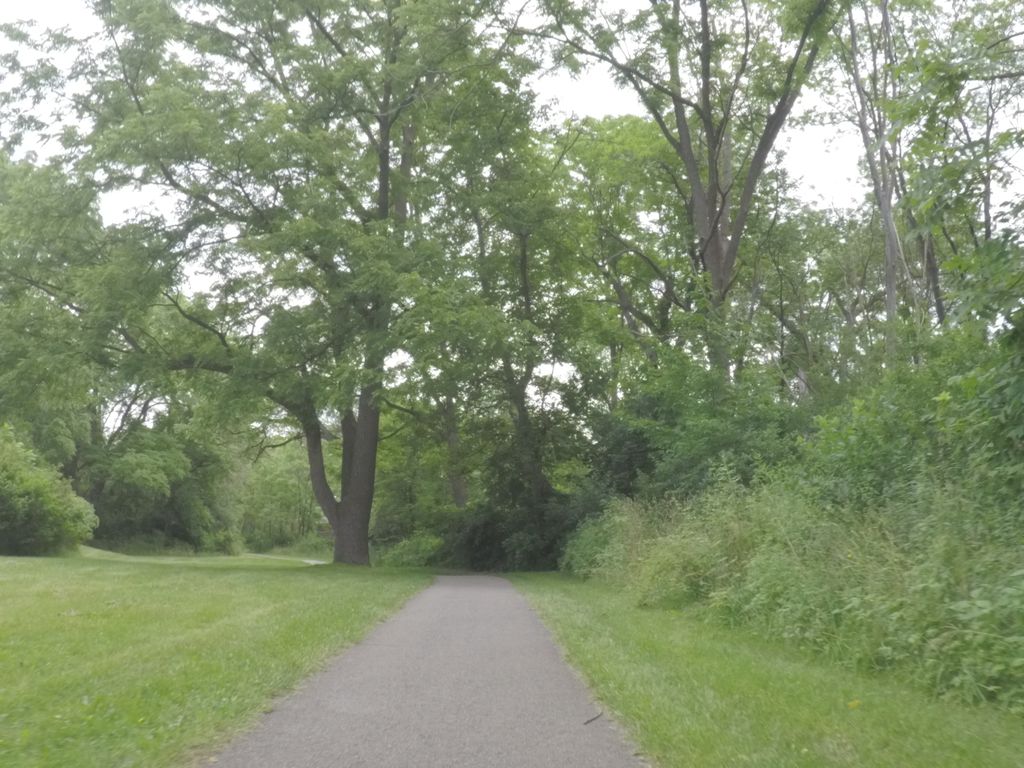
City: toronto